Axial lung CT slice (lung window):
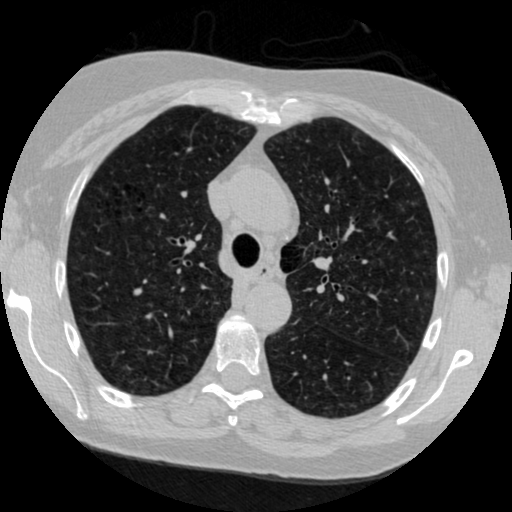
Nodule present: no